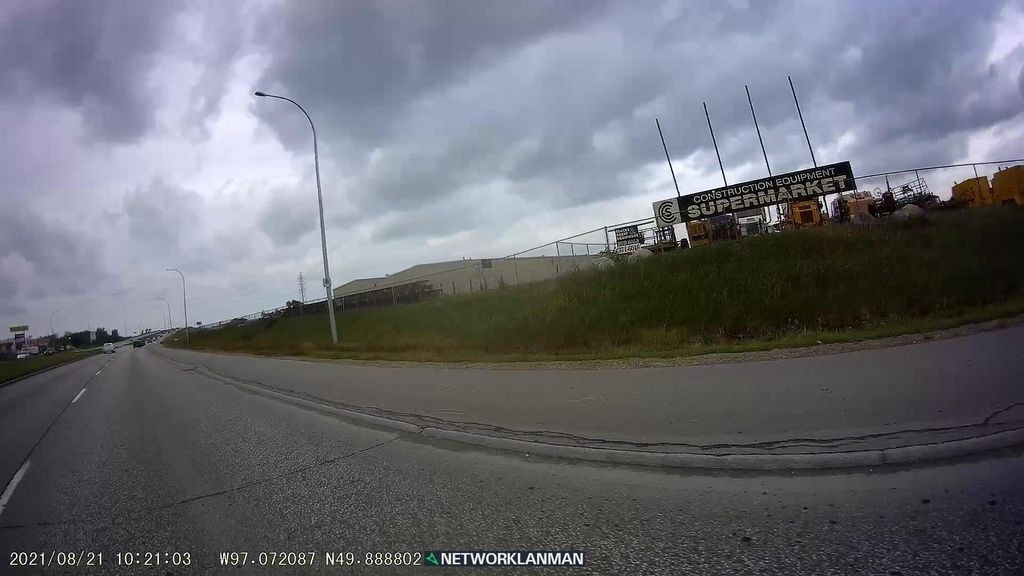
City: winnipeg